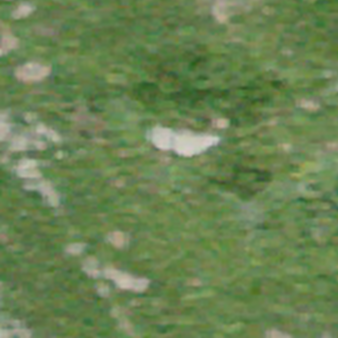
Label: other